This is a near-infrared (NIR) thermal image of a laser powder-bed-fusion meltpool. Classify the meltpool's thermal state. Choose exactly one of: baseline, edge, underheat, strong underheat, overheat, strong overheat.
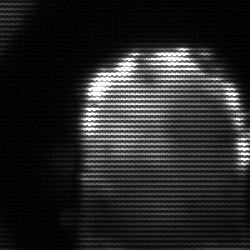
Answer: baseline